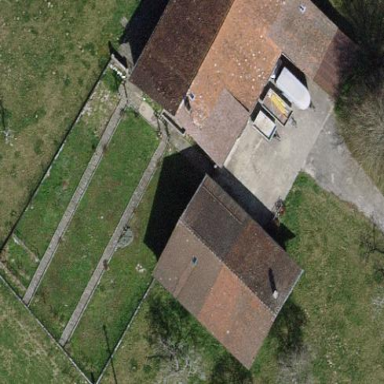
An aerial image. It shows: Farmyard area.